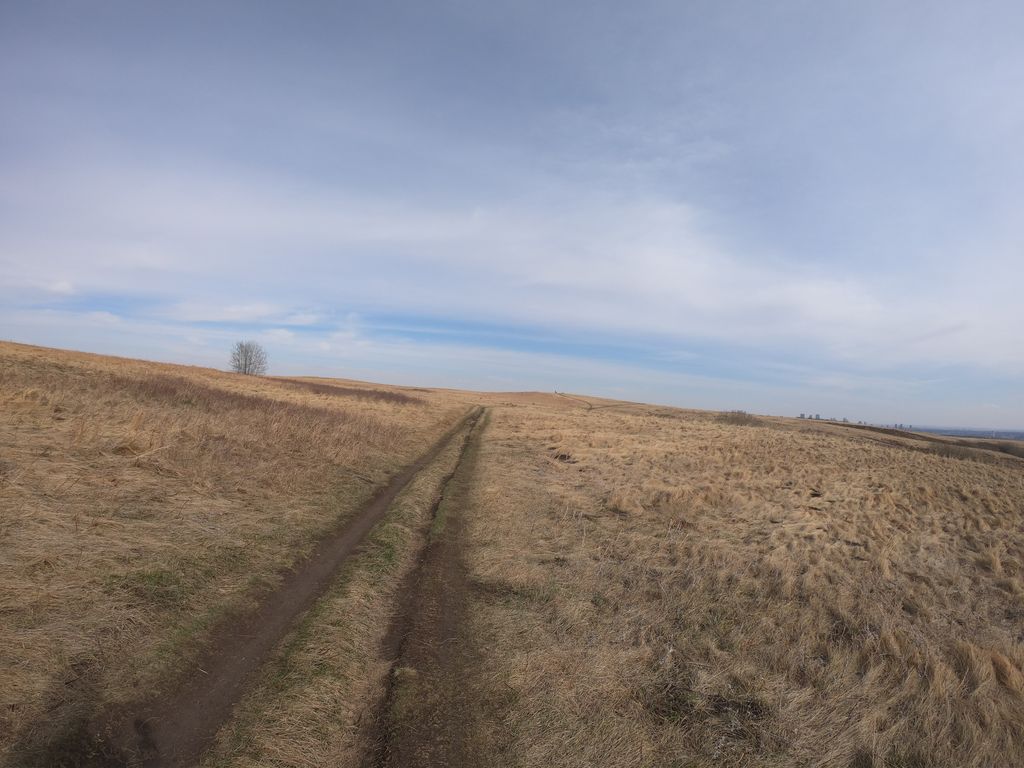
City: calgary